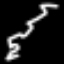
Label: squiggle